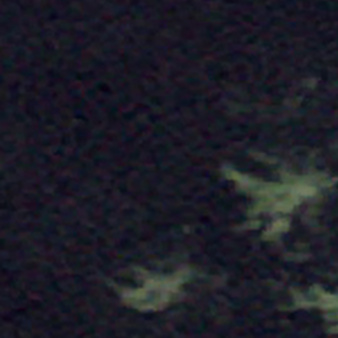
Label: other